I will show an image sequence of human cooking. I have annotated the images with numbered circles. Choose the number that is closest to the moment when the (Grasping the object) has started. You are a five-time world champion in this game. Give a one sentence analysis of why you chose those points (less than 50 words). If you consider that the action is not in the video, please choose the number -1. Provide your answer at the end in a json file of this format: {"points": []}
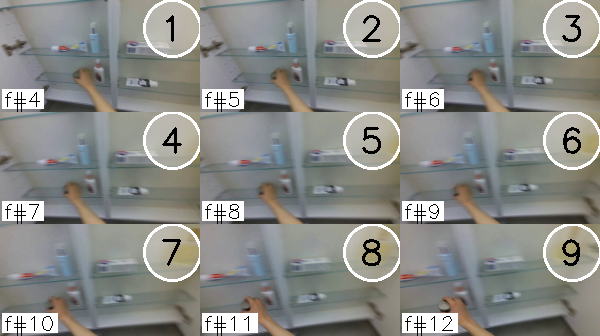
Frame 2 shows the clearest moment of hand-object contact.
{"points": [2]}